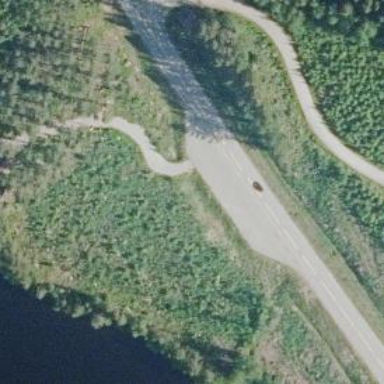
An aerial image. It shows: Rest area along the road.